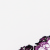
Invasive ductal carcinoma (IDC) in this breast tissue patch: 0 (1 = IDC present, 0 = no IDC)